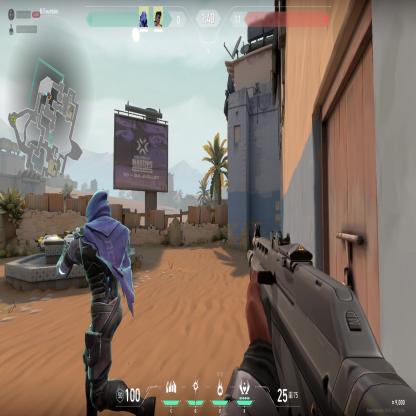
Label: teammate